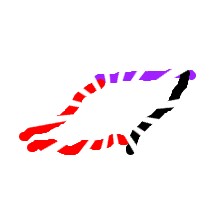
Shape: parallelogram